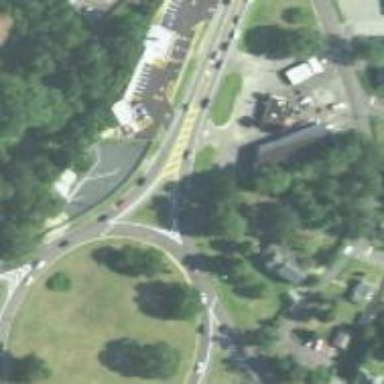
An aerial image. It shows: Roundabout on trunk highway.